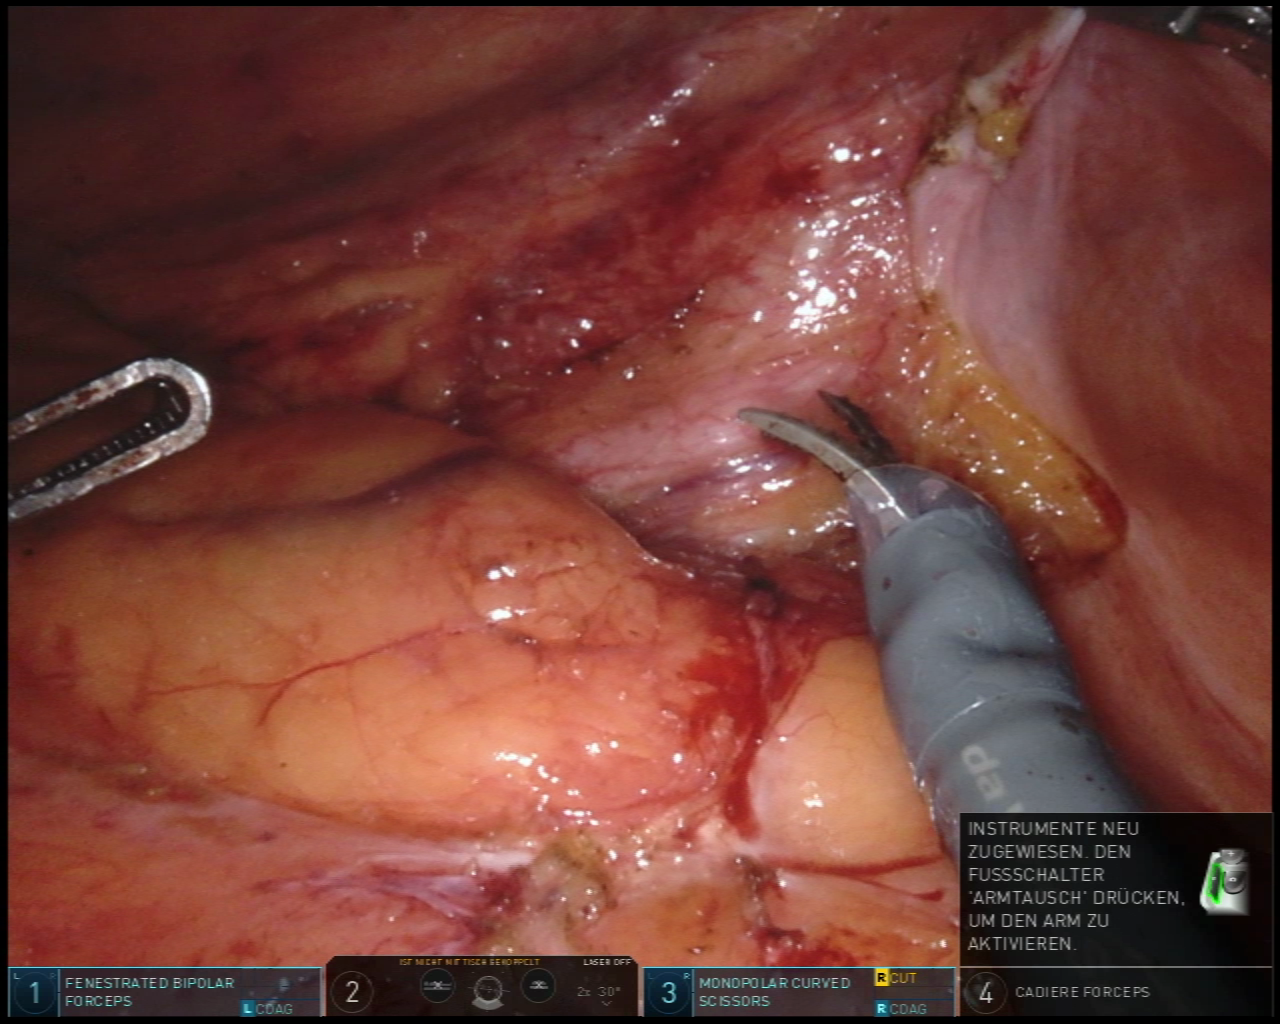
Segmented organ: ureter
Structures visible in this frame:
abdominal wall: yes
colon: no
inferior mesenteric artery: no
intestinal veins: no
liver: no
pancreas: no
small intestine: no
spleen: no
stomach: no
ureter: yes
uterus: no
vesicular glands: no